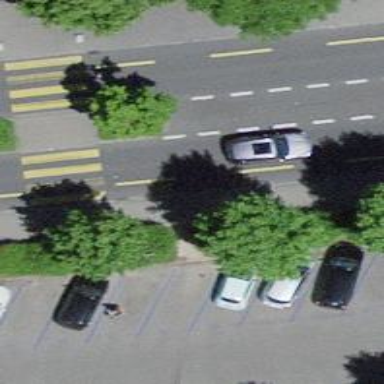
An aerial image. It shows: Secondary road with asphalt surface. It has sidewalks on both sides and designated cycle lane.